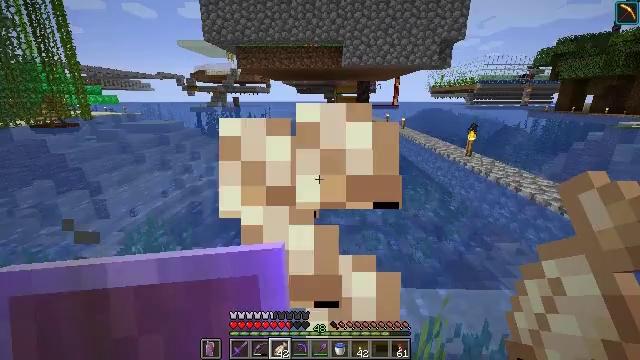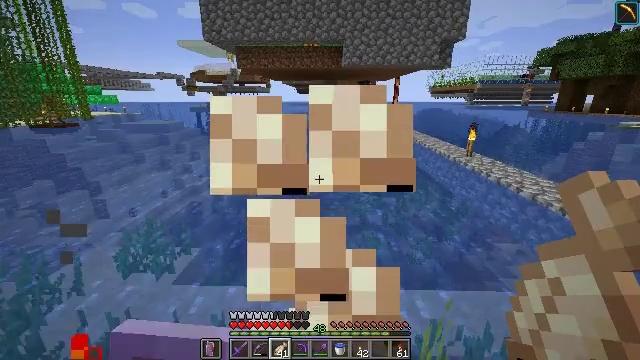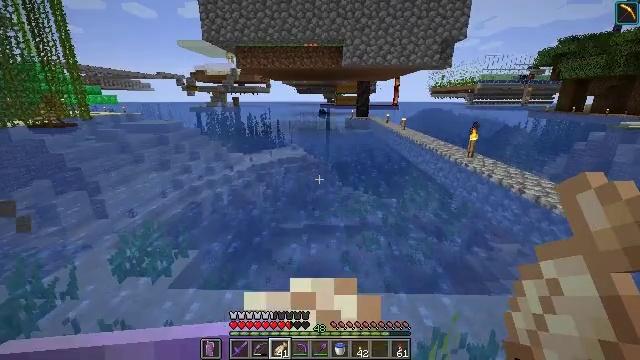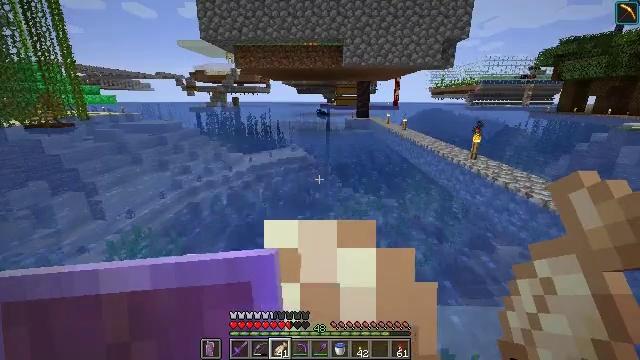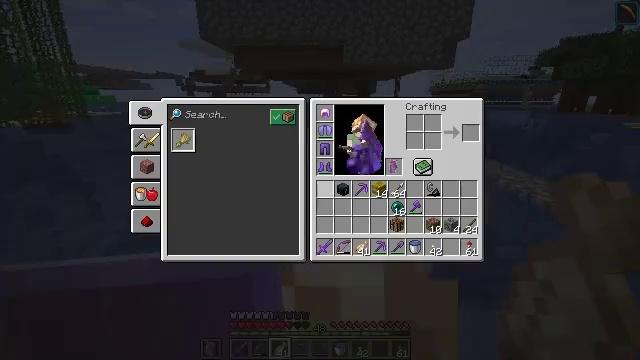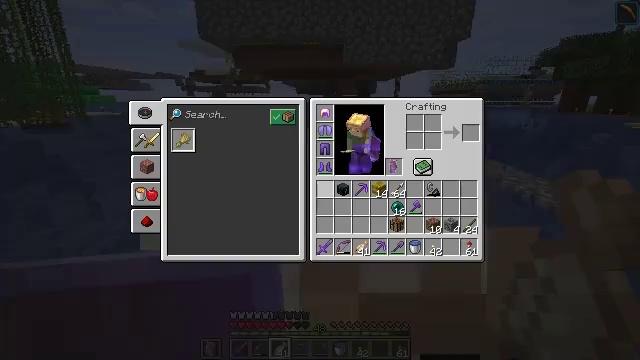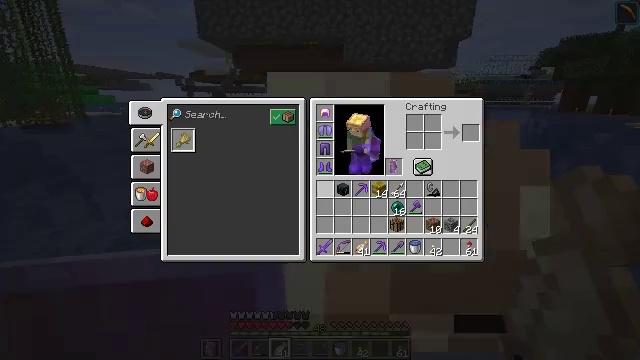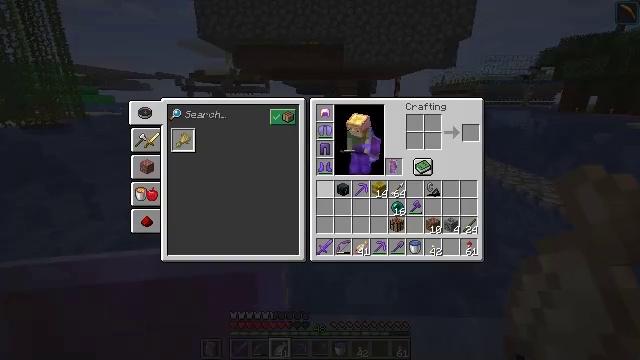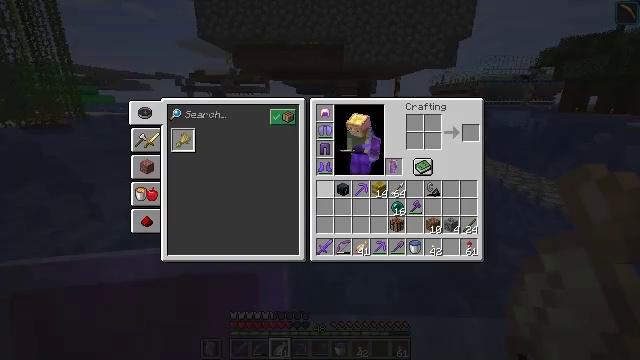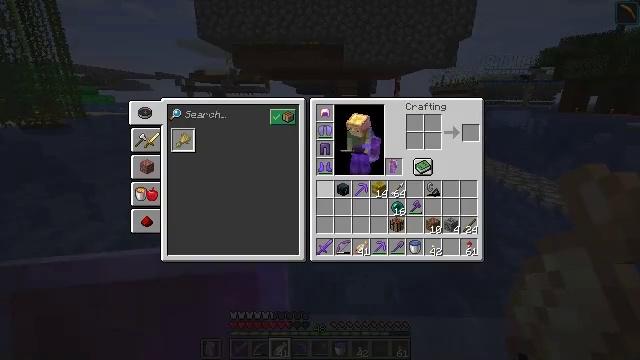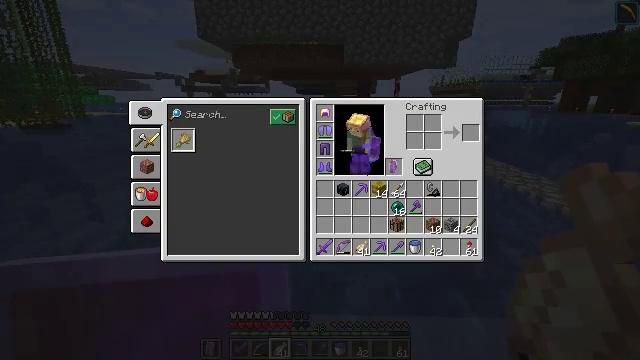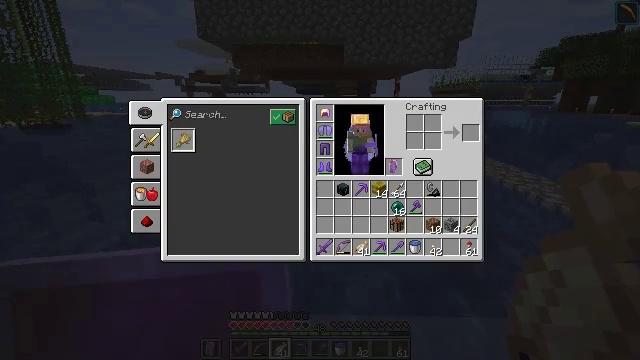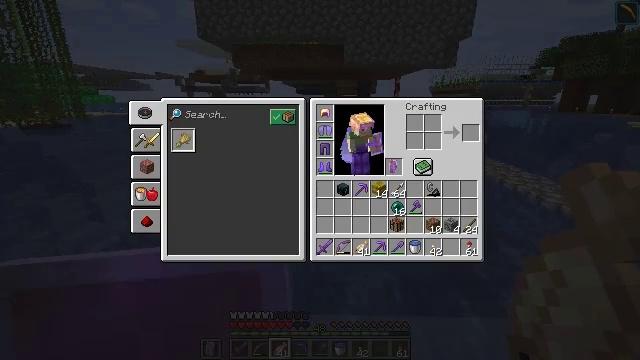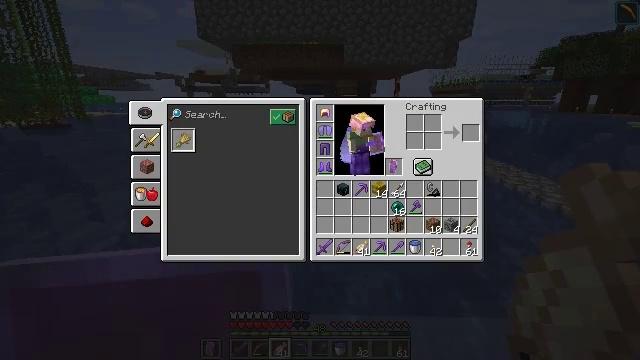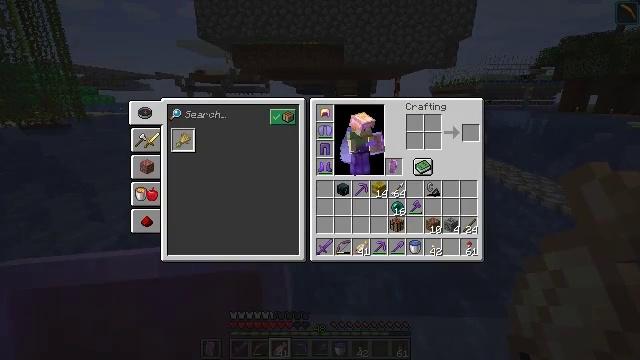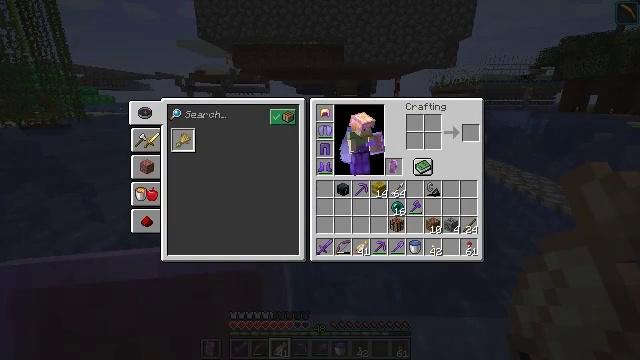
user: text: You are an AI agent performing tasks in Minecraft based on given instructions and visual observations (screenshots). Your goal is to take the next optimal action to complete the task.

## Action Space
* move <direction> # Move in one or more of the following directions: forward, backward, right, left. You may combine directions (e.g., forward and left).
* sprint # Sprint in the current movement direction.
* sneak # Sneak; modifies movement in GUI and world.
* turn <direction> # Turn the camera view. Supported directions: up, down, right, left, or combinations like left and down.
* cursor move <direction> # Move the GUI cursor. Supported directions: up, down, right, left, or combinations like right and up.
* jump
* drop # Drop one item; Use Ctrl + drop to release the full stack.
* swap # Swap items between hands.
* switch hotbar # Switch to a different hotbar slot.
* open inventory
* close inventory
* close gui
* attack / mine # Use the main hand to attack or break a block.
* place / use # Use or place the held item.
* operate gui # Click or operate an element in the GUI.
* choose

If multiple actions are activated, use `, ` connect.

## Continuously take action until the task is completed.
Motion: motion action
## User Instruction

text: Retrieve the beacon by mining.
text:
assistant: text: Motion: move forward, use / place
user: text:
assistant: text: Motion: move forward, use / place
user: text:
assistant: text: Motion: move forward, use / place
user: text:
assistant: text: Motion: move forward, open inventory
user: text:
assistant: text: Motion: open inventory
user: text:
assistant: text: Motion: open inventory
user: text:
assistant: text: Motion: open inventory
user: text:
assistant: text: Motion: no_op
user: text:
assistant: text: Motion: no_op
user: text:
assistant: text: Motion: cursor move right
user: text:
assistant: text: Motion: cursor move right
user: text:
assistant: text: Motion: cursor move right
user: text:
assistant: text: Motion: no_op
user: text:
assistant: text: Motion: no_op
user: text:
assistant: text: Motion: no_op
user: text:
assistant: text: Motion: no_op
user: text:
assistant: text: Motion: no_op
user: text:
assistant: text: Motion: no_op
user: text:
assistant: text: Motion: no_op
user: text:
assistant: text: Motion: no_op
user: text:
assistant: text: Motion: no_op
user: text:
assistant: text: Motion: no_op
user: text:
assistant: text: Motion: no_op
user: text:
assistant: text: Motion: no_op
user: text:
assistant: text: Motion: no_op
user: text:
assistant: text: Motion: no_op
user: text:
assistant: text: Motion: no_op
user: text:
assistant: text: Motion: no_op
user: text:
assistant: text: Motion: cursor move left
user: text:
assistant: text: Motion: no_op